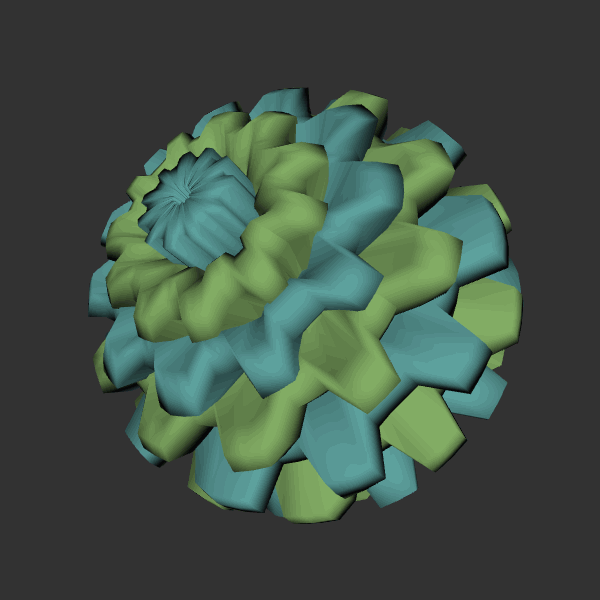
Background: dark